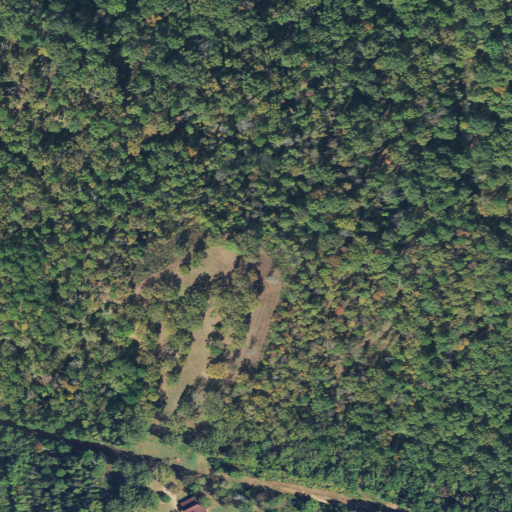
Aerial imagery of mountain in Texas named Couch Mountain containing woody wetlands, deciduous forest, mixed forest, shrub, pasture, and low intensity development